Here is the raw accelerometer signal from a rotor rig, plotted against time. Classify the rotor condition as one of: normal, misalignment, unbalance, looseness.
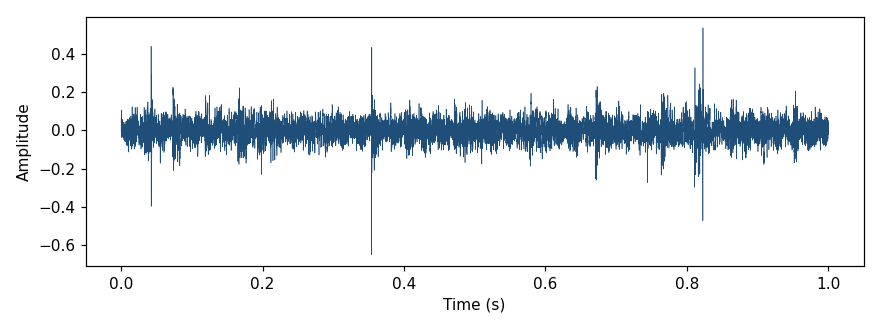
Answer: misalignment